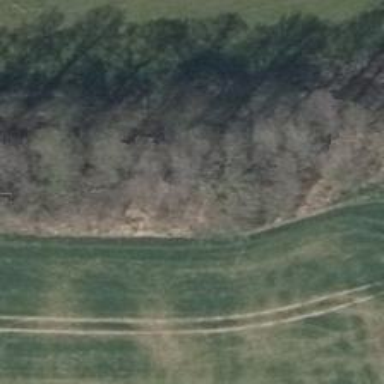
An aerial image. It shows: Row of trees in natural setting.